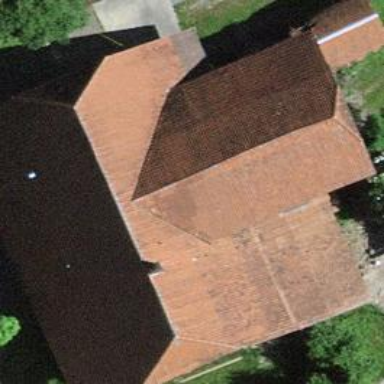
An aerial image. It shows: Farm building.